Interaction volume radius: 10 \u00c5
Interaction volume height: 20 \u00c5
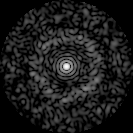
Disorder parameter: 0.8533